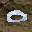
Label: 0